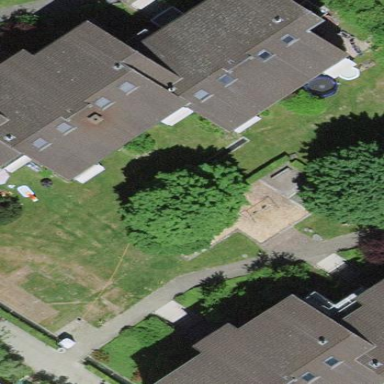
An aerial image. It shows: Playground area for leisure activities on the land.